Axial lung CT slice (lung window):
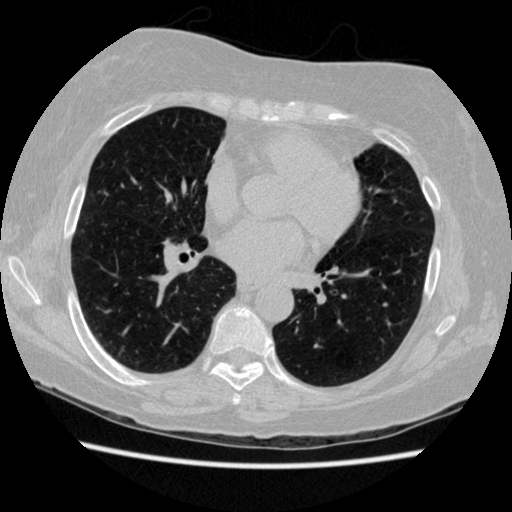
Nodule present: no